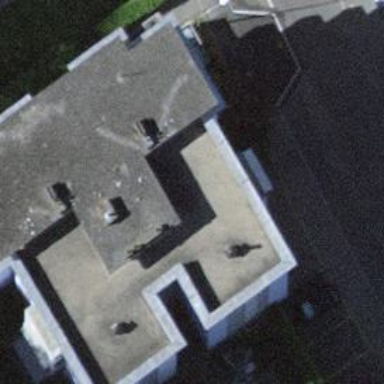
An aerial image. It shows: Apartment building with flat roof.